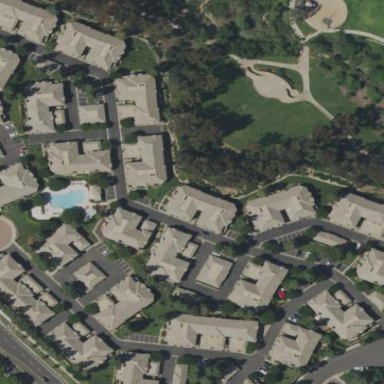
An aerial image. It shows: Gated residential area.